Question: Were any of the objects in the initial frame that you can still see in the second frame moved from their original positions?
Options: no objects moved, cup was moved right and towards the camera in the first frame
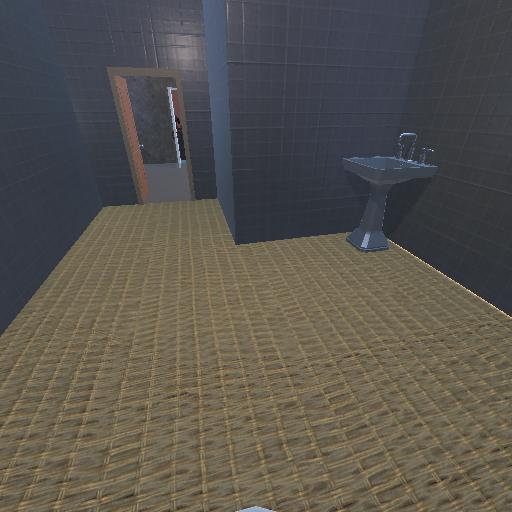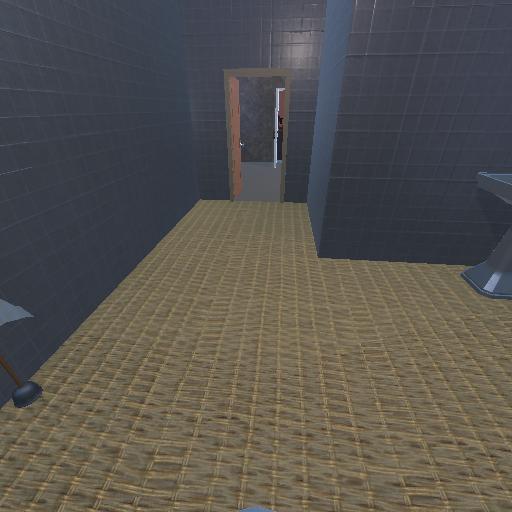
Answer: no objects moved